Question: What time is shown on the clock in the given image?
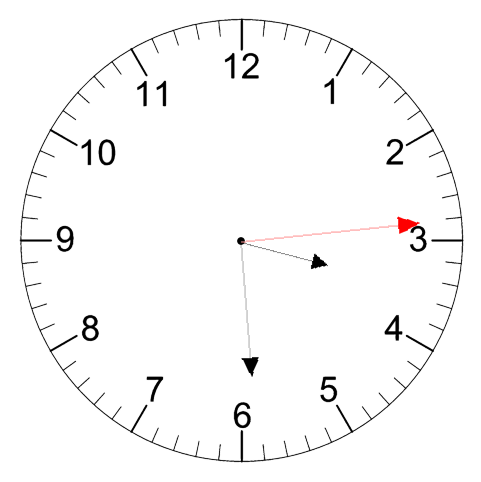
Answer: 03:29:14